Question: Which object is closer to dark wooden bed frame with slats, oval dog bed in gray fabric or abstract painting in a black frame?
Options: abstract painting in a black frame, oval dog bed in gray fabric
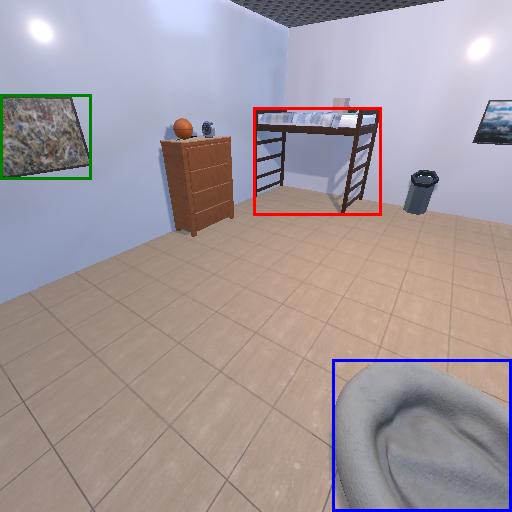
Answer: abstract painting in a black frame